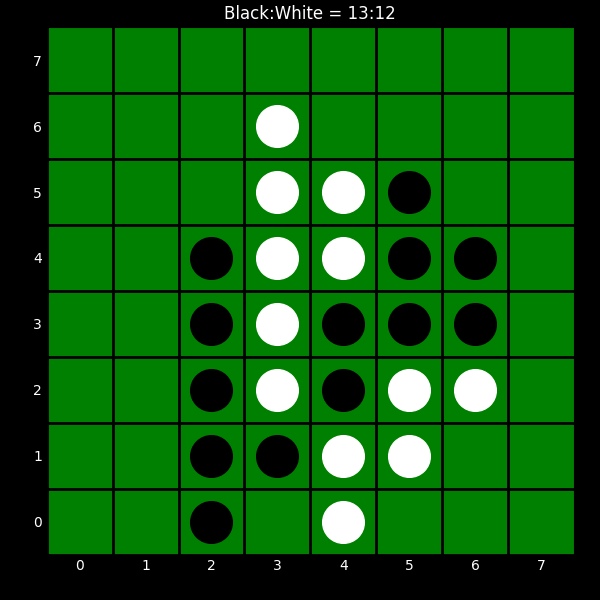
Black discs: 13
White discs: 12